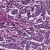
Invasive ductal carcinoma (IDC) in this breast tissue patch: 1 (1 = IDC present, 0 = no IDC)